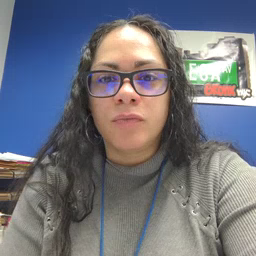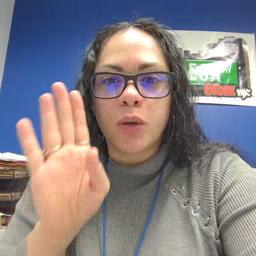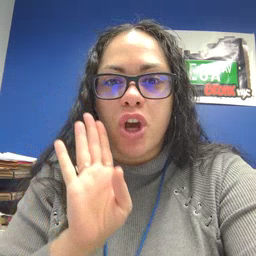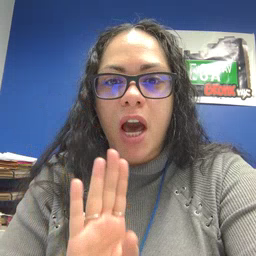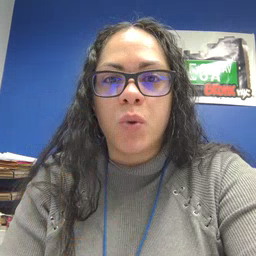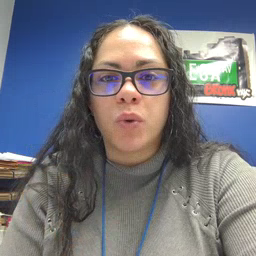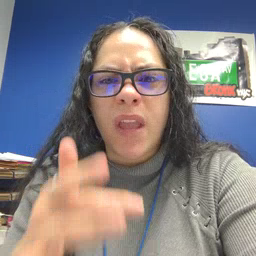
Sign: brown